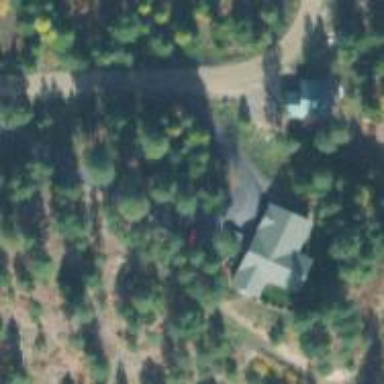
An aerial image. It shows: Driveway.